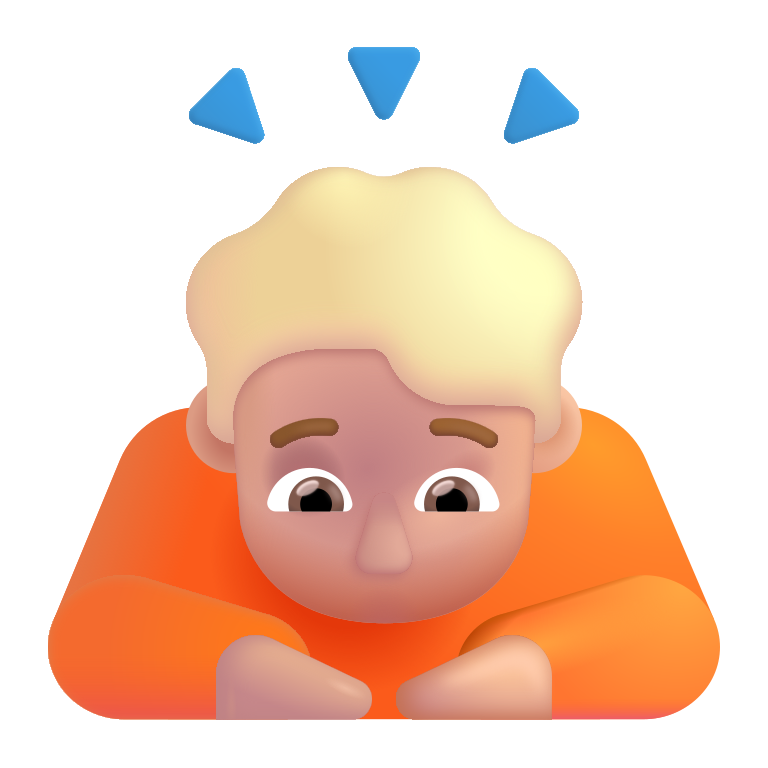
person bowing color  light